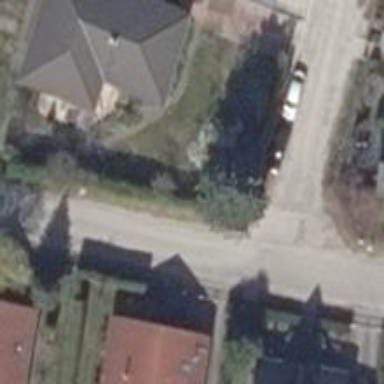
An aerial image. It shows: Driveway leading to service road.